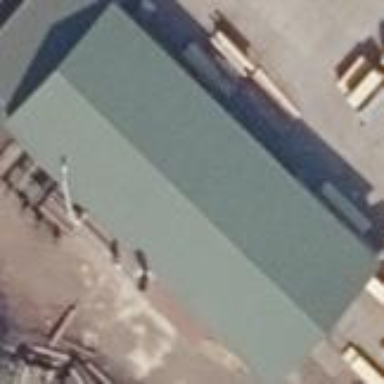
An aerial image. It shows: Commercial building.